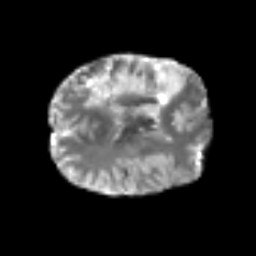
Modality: T2w
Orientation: axial
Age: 49
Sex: male
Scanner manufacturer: siemens
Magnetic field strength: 3 T
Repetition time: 6.1 s
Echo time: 0.101 s